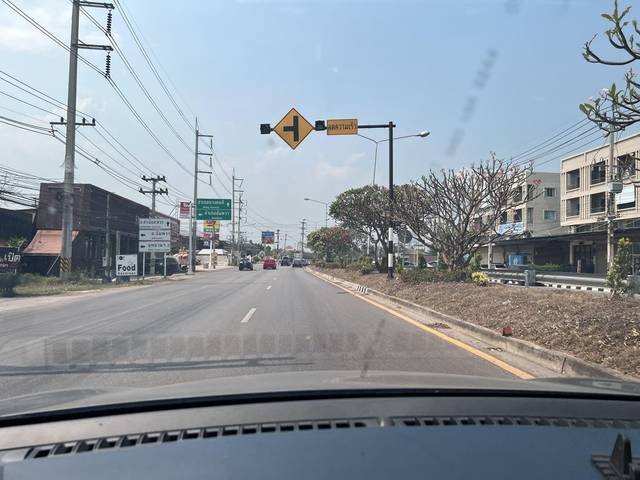
Region: Thailand
Coordinates: 13.421, 99.963